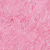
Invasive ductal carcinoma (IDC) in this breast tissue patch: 0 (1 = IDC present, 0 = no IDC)